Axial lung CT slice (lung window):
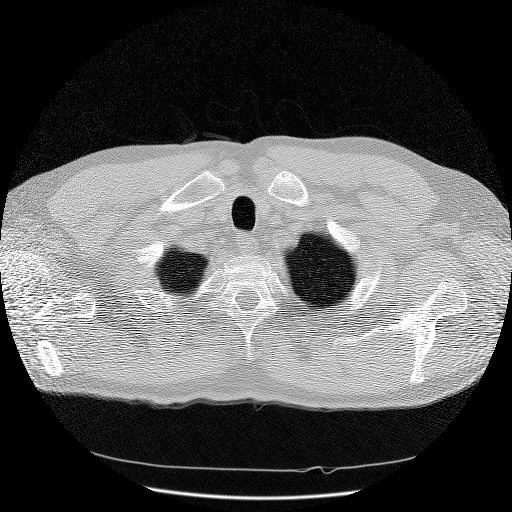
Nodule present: no